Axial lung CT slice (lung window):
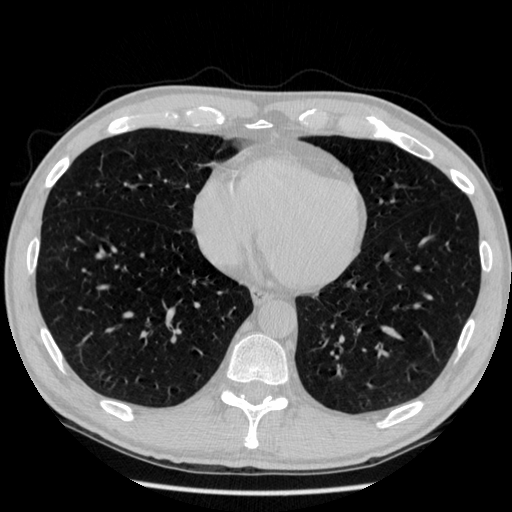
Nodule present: no